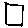
Label: square